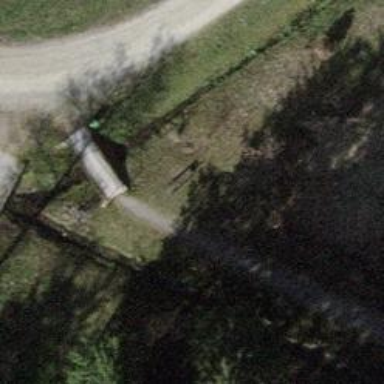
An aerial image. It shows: Brown bench in the vicinity.